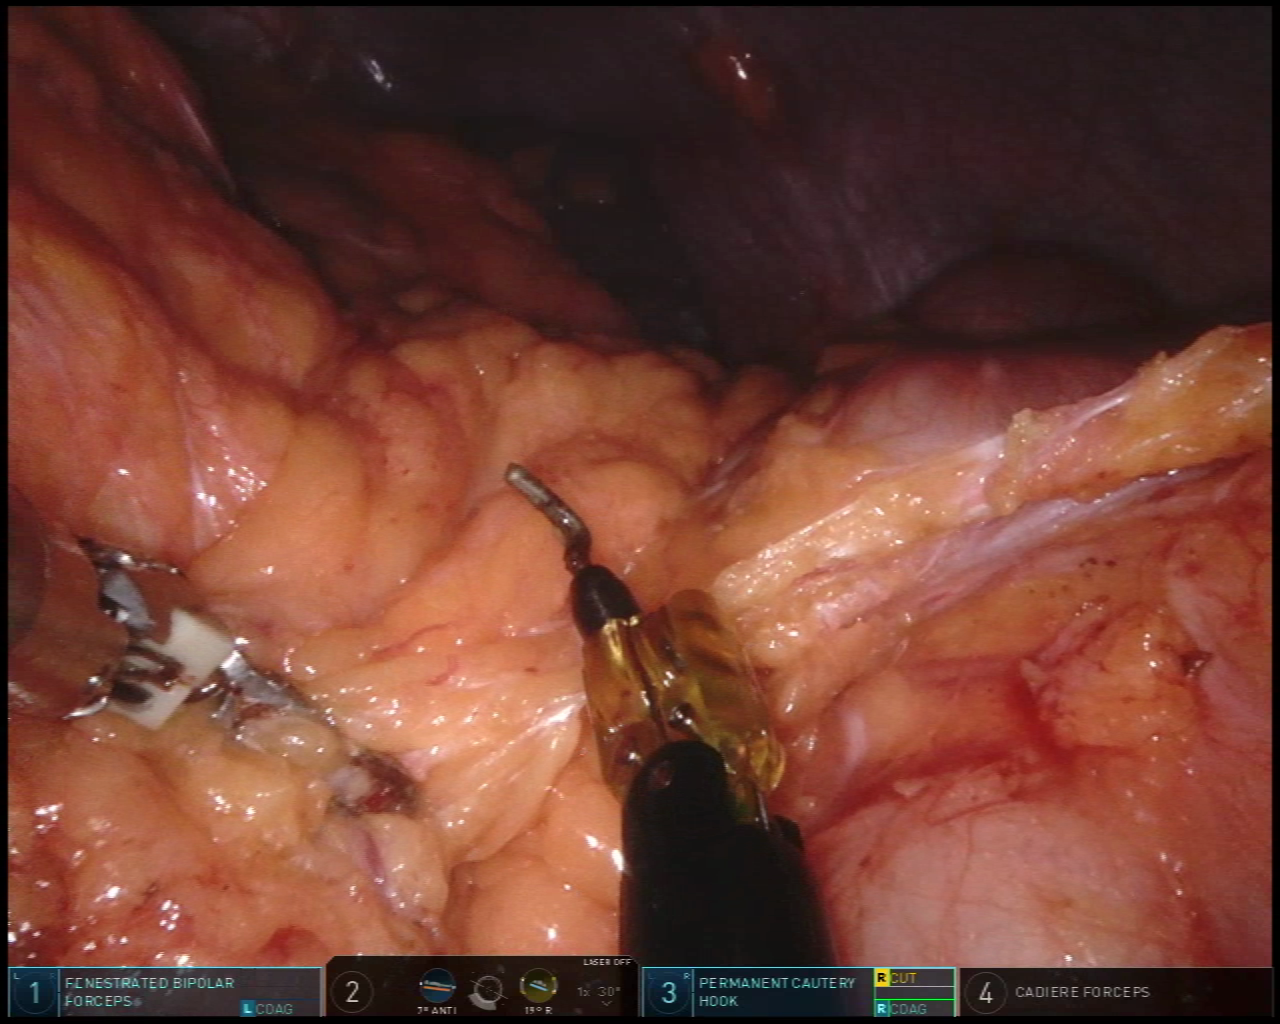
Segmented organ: spleen
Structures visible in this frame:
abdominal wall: yes
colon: yes
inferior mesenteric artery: no
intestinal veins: no
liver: no
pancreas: no
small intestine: no
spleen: yes
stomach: no
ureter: no
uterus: no
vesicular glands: no